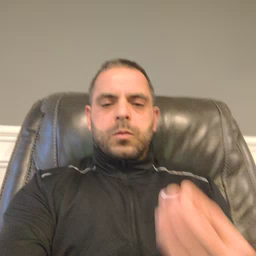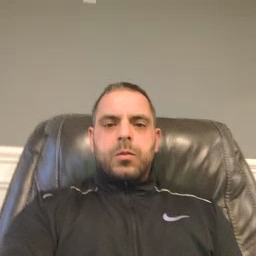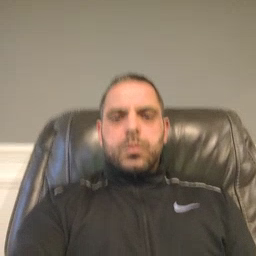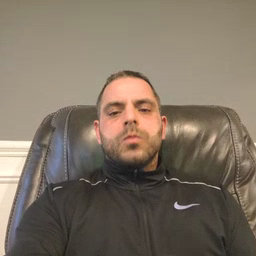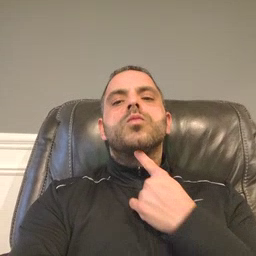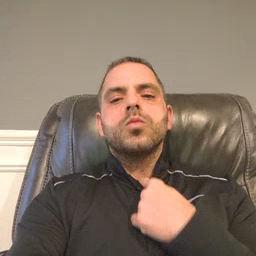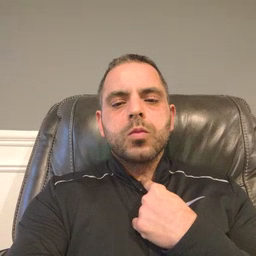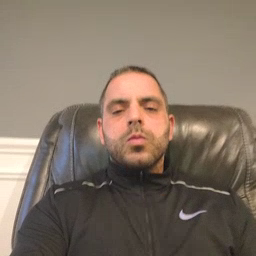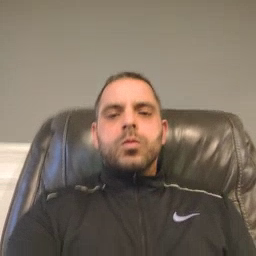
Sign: thirsty